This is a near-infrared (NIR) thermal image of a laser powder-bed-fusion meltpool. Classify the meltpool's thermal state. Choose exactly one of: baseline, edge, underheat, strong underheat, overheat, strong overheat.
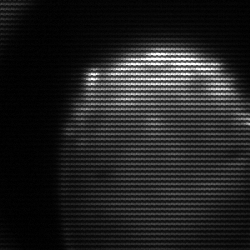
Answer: edge